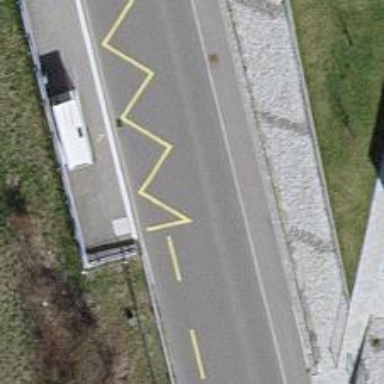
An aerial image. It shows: Bus stop equipped with public transport stop position.